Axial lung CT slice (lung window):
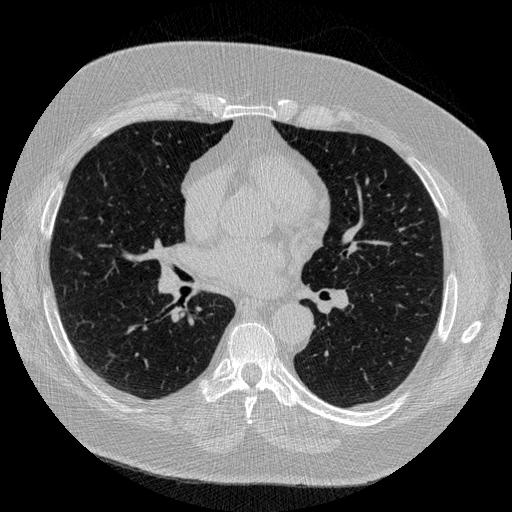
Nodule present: no